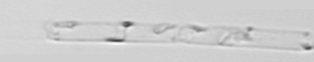
Label: Cerataulina_pelagica